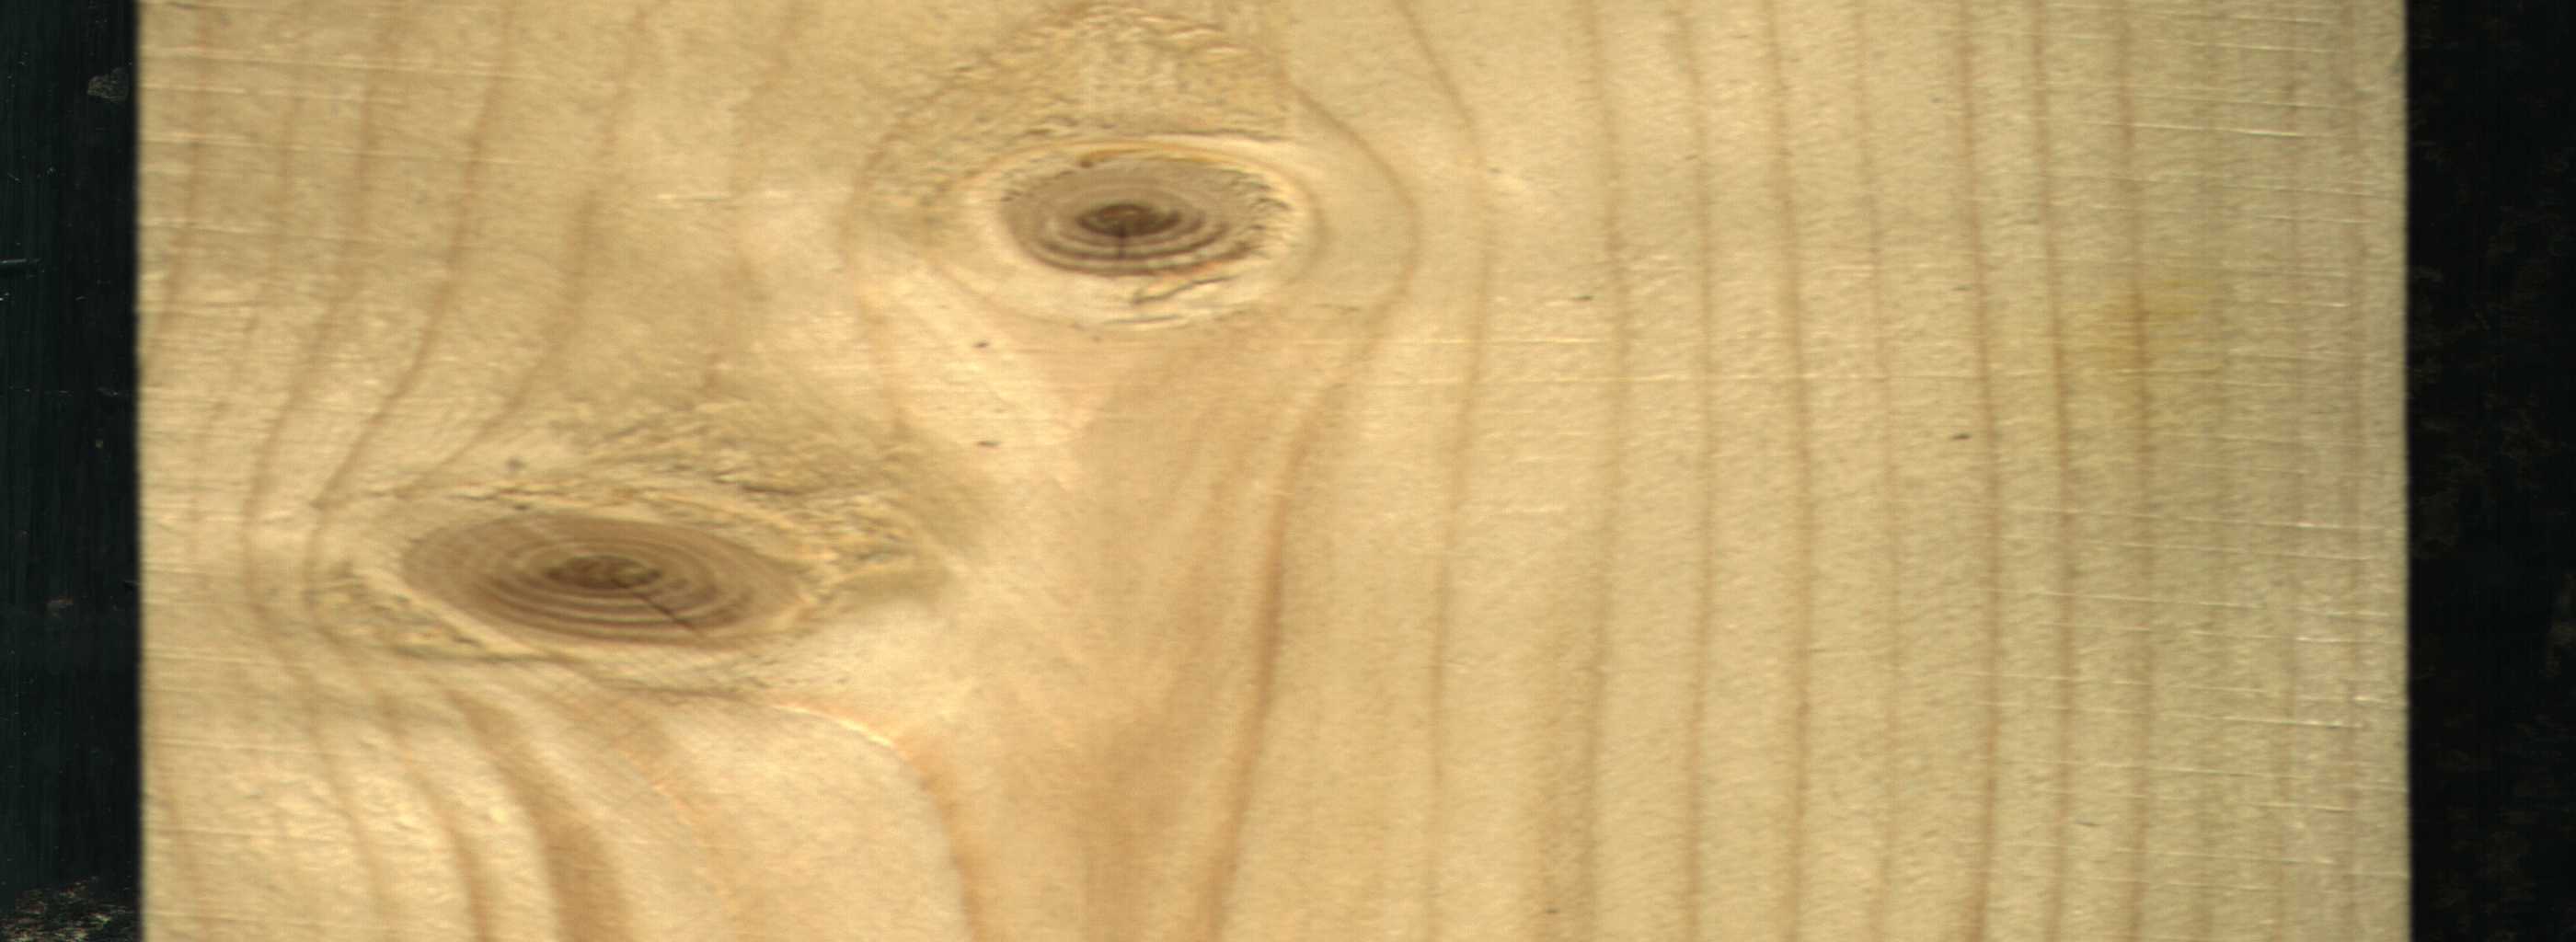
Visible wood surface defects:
Live_Knot
Live_Knot